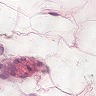
Metastatic tissue present: no